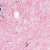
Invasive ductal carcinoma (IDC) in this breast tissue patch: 0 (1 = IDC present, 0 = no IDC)